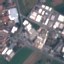
Land use / land cover: Industrial